Question: It looks like SQL Server removes '
' characters when parsing XML. So when my stored procedure receives values in xml for saving, all line breaks are represented as '
' instead of '
.'
Is there any way I can force SQL Server to not remove '
' characters? In the sample below 'Node1' value doesn't contain '
' symbols.
'''
DECLARE @hDoc int
DECLARE @Xml nvarchar(MAX)
SET @Xml = N'<Root><Node1><![CDATA[' + nchar(13) + nchar(10) + N'Some ' + nchar(13) + nchar(10) + N' Value]]></Node1></Root>'
EXEC sp_xml_preparedocument @hDoc OUTPUT, @Xml
SELECT
Node1
,convert(varbinary(max),Node1) -- Contains 0A00 in the start instead of 0D0A,
,charindex(nchar(13),Node1)
FROM
OPENXML(@hDoc, N'/Root', 2) WITH (Node1 NVARCHAR(MAX))
EXEC sp_xml_removedocument @hDoc
'''
Output:

@PJB suggested to use <URL> instead. But this doesn't helps. I tried to run query below and got the same result.
'''
DECLARE @xml xml
SET @xml = convert(xml, N'<Root><Node1><![CDATA[' + nchar(13) + nchar(10) + N'Some ' + nchar(13) + nchar(10) + N' Value]]></Node1></Root>')
declare @Node1 nvarchar(30)
select @Node1 = node.value('.', 'nvarchar(30)')
from @xml.nodes('/Root/Node1') as doc(node)
SELECT
@Node1
,convert(varbinary(max),@Node1) -- Contains 0A00 in the start instead of 0D0A,
,charindex(nchar(13),@Node1)
'''
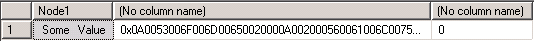
Answer: > Carriage return symbol is removed from XML
This is the correct behavior according the XML spec on <URL>.
> the XML processor MUST behave as if it normalized all line breaks in
external parsed entities (including the document entity) on input,
before parsing, by translating both the two-character sequence #xD #xA
and any #xD that is not followed by #xA to a single #xA character.
You could try to use a <URL> to get the carriage-return back.
'''
select @Node1 = replace(node.value('.', 'nvarchar(30)'), nchar(10), nchar(13)+nchar(10))
from @xml.nodes('/Root/Node1') as doc(node)
'''